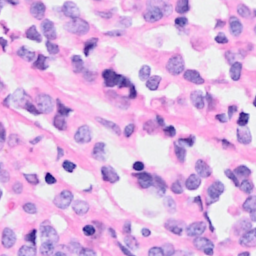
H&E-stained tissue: Breast